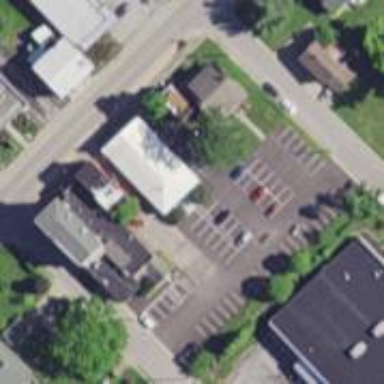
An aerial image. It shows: Retail area.